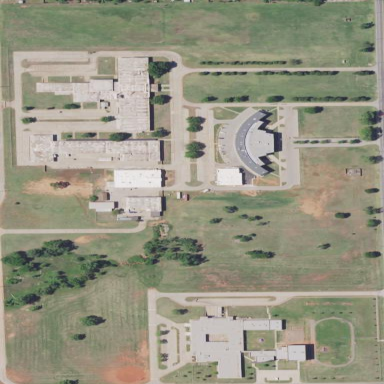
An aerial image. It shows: School.